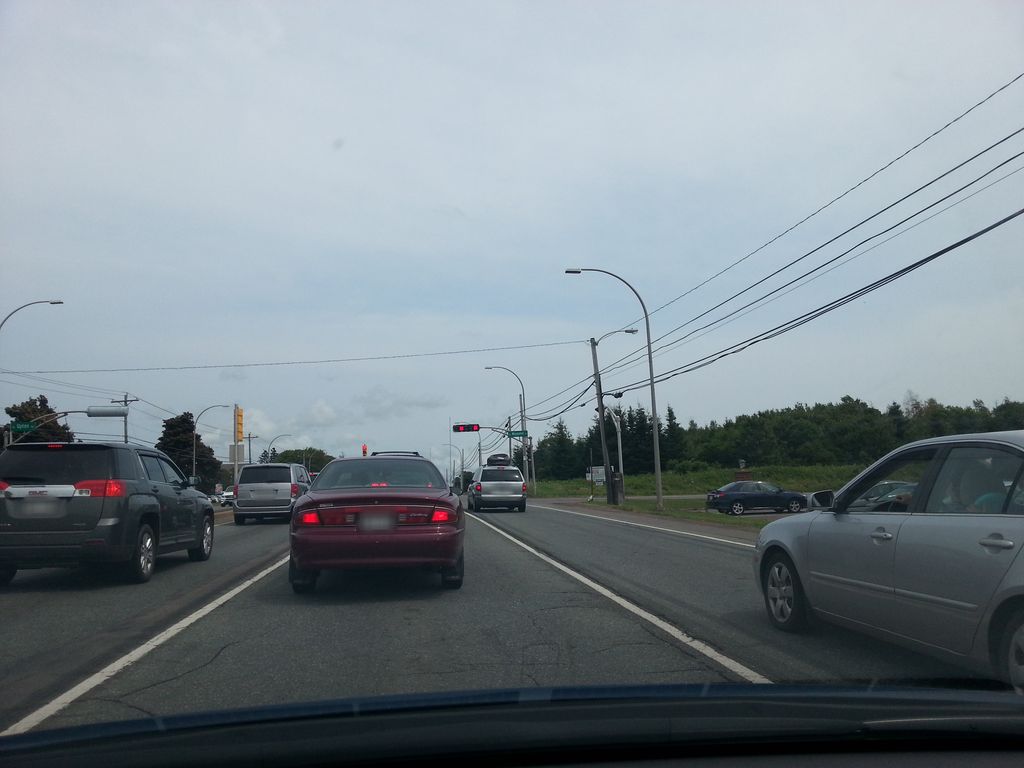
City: charlottetown